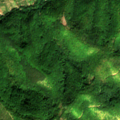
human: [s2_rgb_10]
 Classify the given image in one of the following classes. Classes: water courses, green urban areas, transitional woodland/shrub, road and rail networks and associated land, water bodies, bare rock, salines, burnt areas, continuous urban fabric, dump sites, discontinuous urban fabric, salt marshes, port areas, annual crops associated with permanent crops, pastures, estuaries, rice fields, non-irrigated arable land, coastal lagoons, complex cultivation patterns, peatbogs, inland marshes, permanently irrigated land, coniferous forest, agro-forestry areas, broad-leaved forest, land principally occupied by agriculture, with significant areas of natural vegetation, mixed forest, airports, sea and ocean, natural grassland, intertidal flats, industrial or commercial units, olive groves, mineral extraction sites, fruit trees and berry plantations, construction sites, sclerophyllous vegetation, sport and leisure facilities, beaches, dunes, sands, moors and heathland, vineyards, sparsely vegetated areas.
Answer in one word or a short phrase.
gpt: land principally occupied by agriculture, with significant areas of natural vegetation, broad-leaved forest, transitional woodland/shrub